Question: I want to display items as tiles inside my app. The HubTile control is to inflexible for me, so I use this <URL>. I have a few types of items and they should be displayed differently. For example, the note item has a title and a text while the image item has a image source and a name.

Implement two styles for note and image and creating the ListBoxItem dynamically with each style seems to me as an easy way, but is it the best solution?
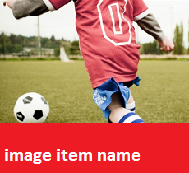
Answer: When you have an ItemsControl that has mutliple data types in its ItemsSource and each data type has a different DataTemplate, you should use something like DataTemplateSelector.
I've written about this topic in the context of WP7/WP8 @ <URL>